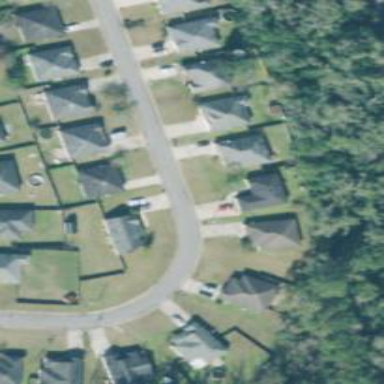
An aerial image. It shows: Asphalt road in residential area.